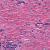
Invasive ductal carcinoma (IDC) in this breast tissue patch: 1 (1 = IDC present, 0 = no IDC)